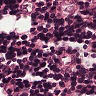
Metastatic tissue present: no